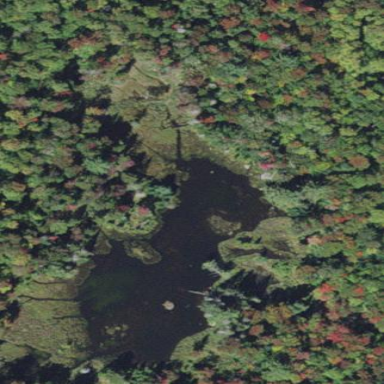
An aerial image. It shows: Swampy wetland area.